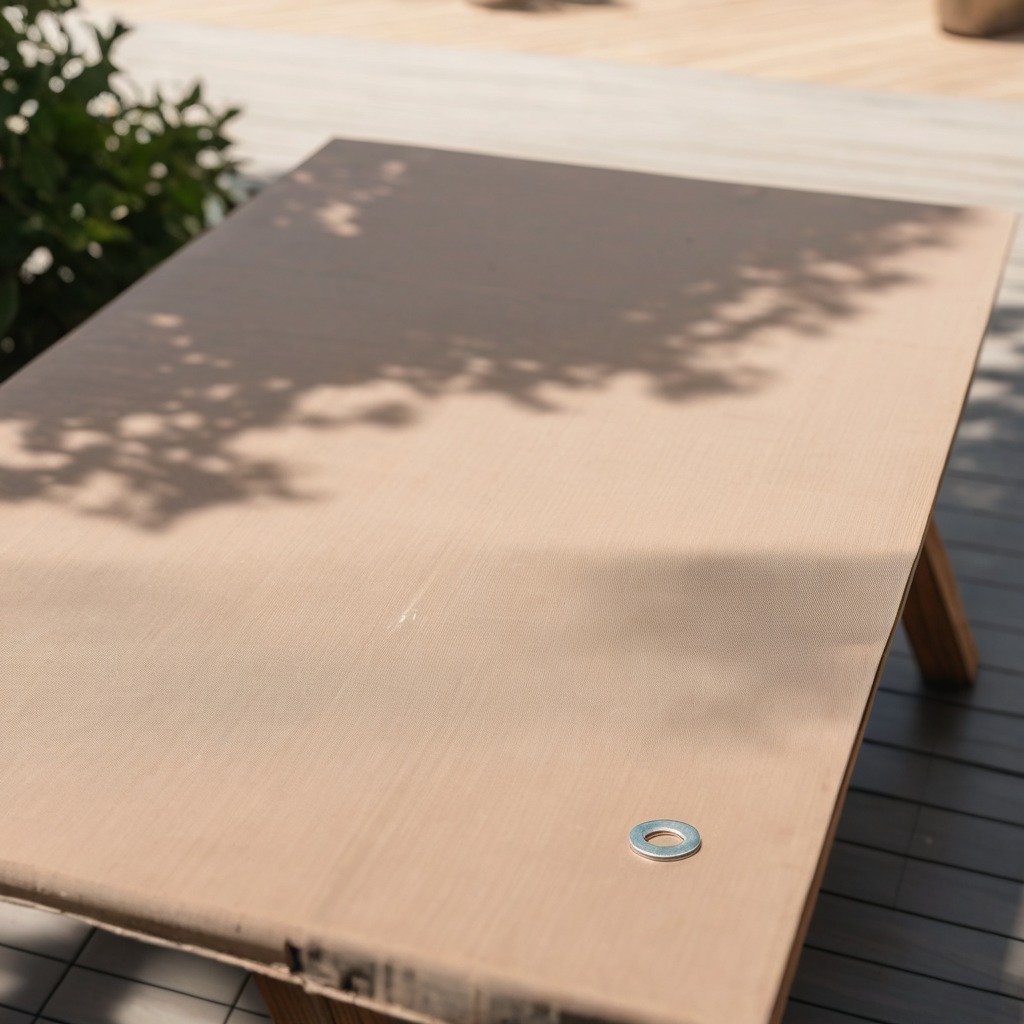
A flat metal washer lying on a wooden table in an outdoor workshop during daytime bright natural light soft shadows worn but beneath the cloth